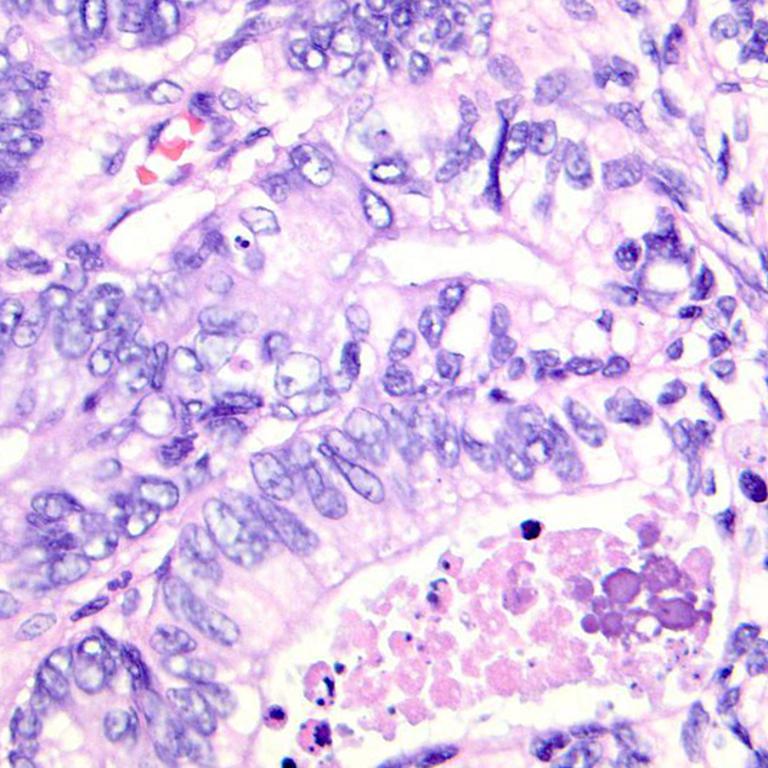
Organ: colon
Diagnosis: adenocarcinomas